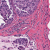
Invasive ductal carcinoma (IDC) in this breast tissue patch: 0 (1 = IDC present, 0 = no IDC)